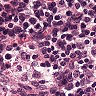
Metastatic tissue present: no